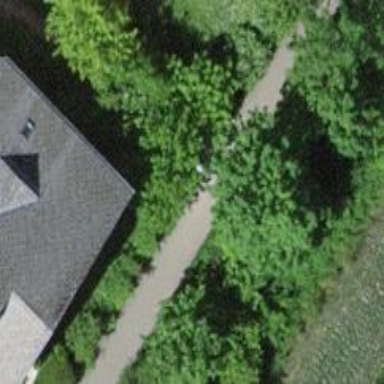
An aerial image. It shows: Unpaved footway.